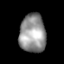
Tissue: lung
Cell type: Epithelial cells
Senescence score: 0.2226
Nuclear area (px): 983
Mean DAPI intensity: 149.109